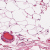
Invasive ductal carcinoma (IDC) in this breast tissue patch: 0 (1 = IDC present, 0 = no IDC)